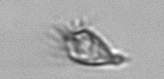
Label: Paratontonia_gracillima